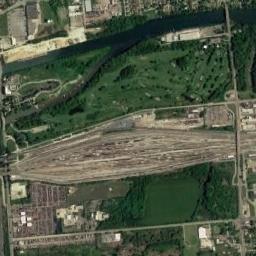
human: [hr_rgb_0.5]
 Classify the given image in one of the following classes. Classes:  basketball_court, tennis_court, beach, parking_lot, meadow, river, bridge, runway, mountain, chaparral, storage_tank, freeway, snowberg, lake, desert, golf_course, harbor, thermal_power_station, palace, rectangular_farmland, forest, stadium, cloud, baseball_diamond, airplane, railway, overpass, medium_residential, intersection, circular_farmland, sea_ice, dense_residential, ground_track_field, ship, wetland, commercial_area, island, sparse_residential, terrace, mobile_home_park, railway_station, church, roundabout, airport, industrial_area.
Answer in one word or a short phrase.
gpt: railway_station